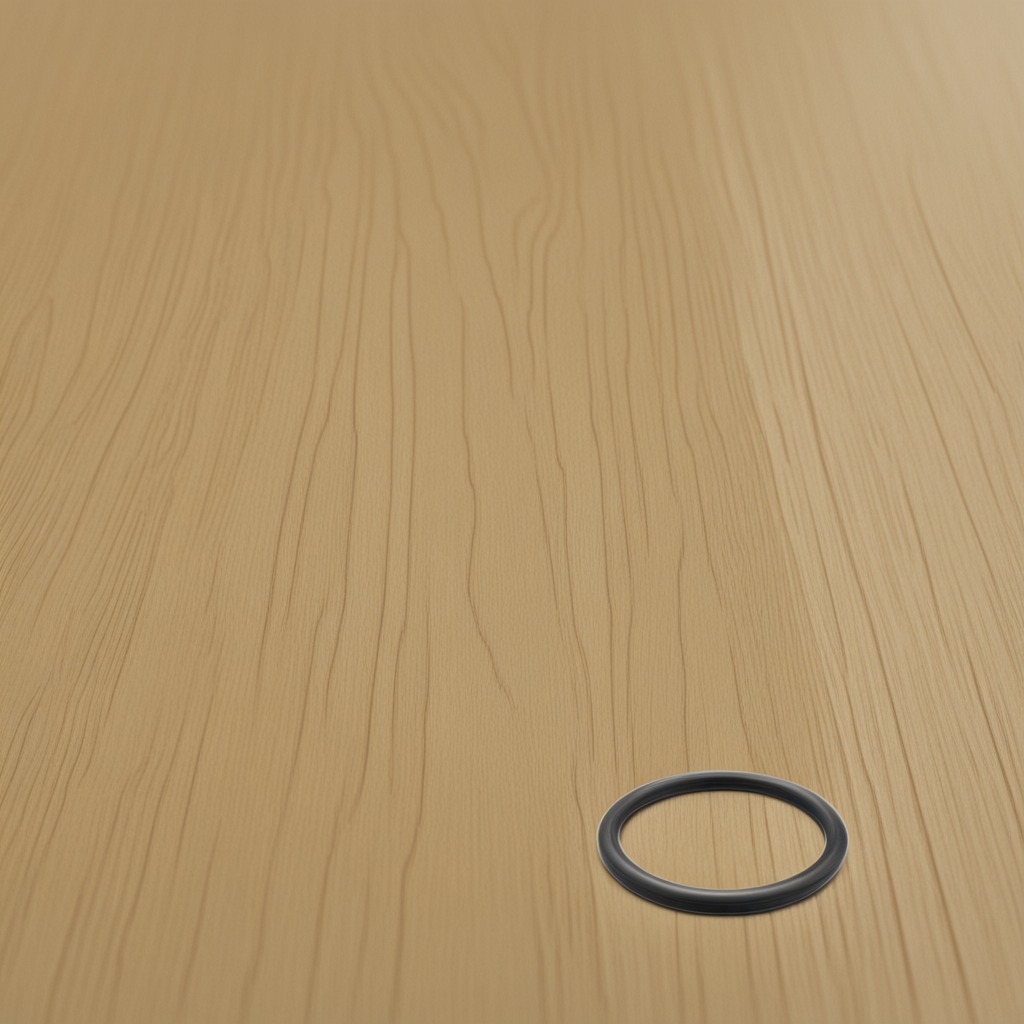
A rubber O-ring is lying on the plywood surface.